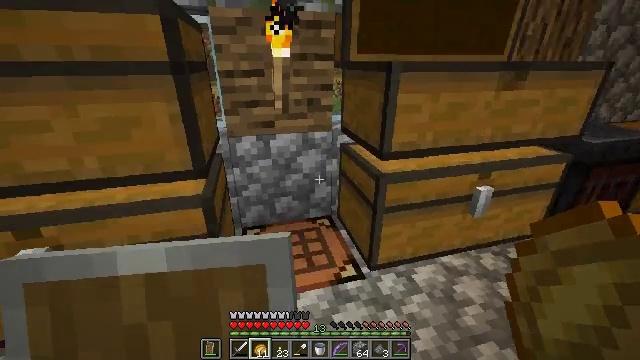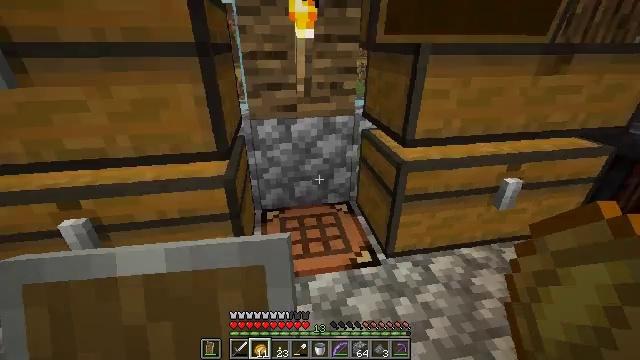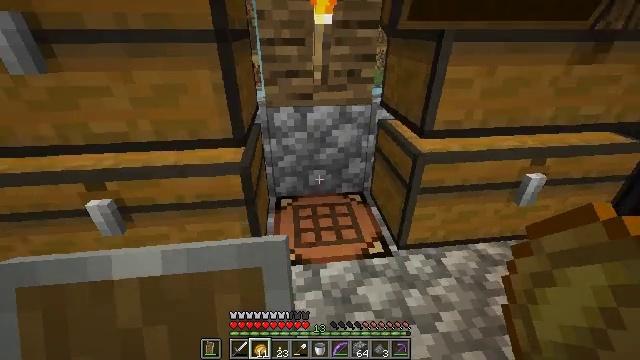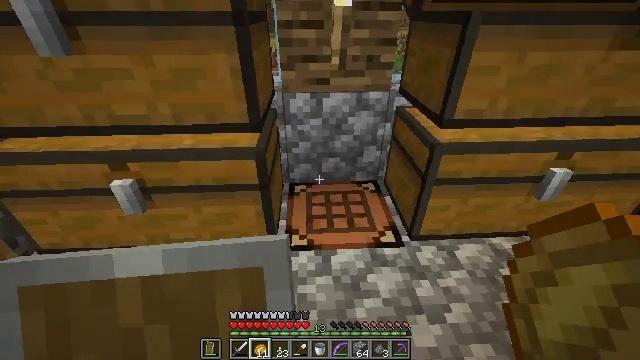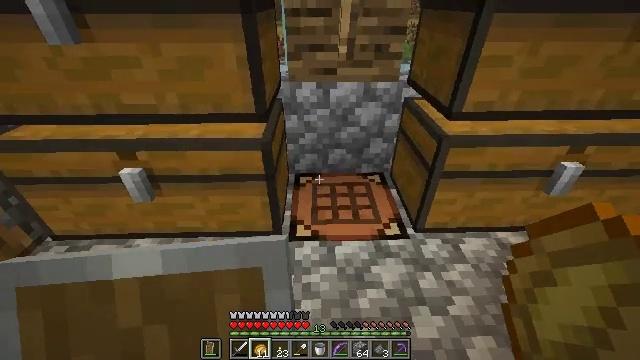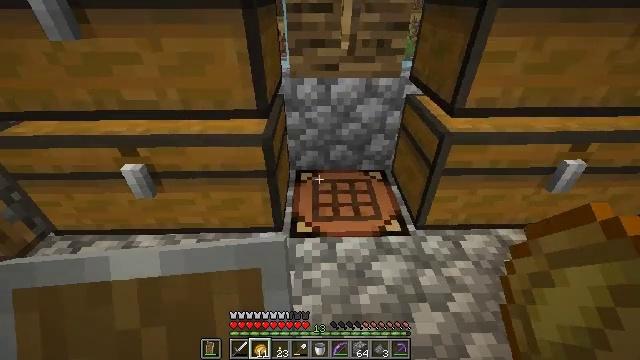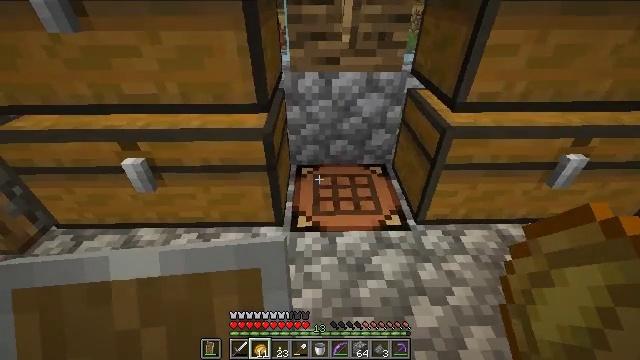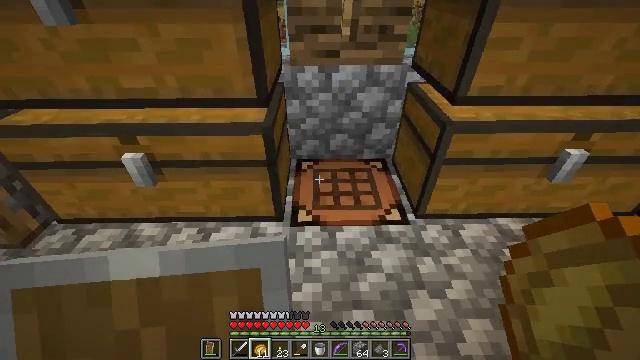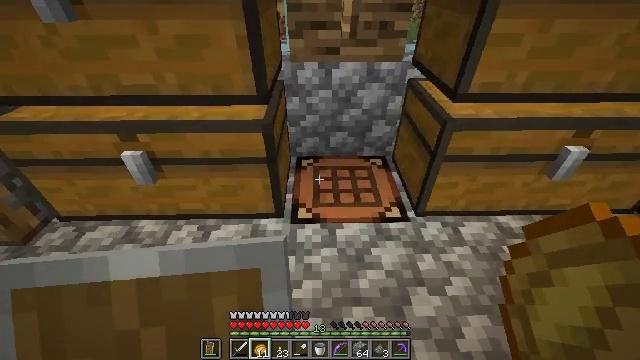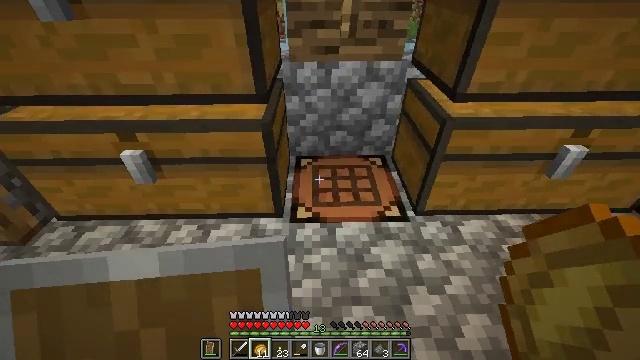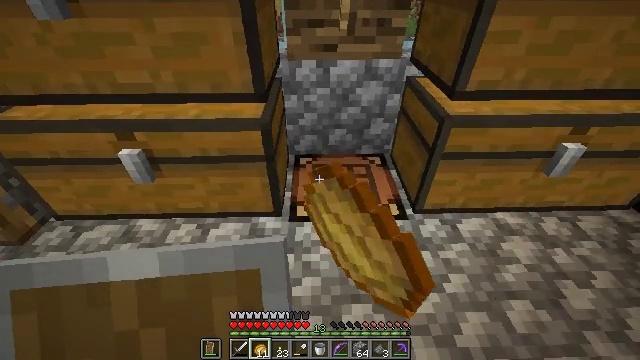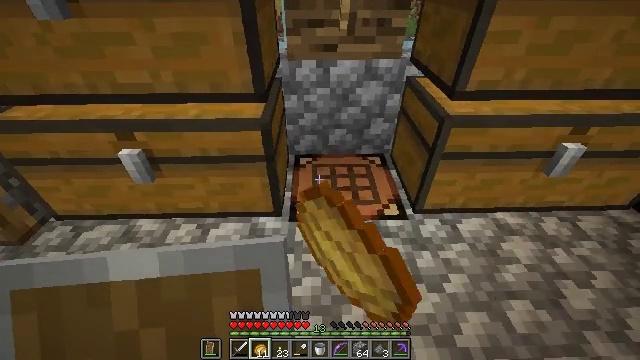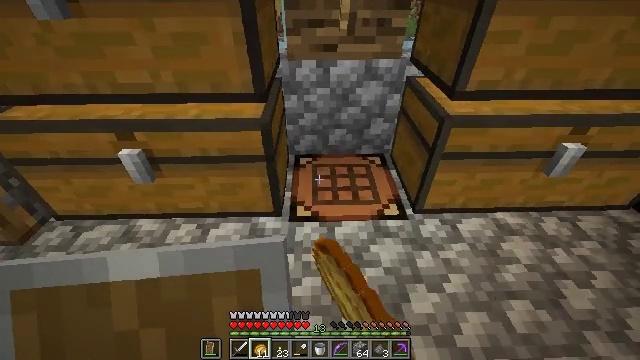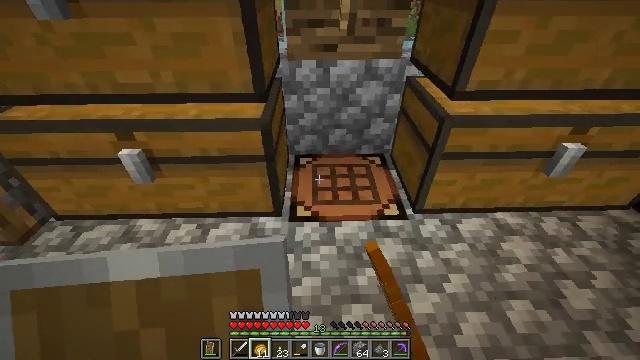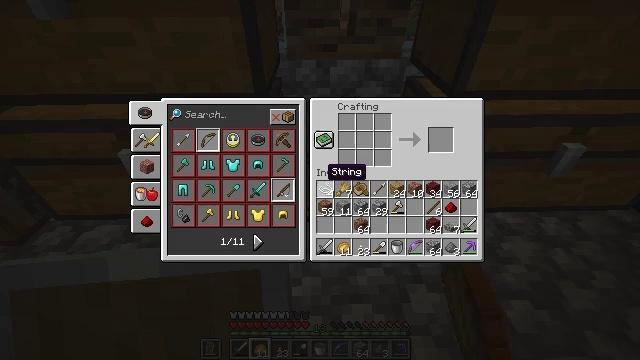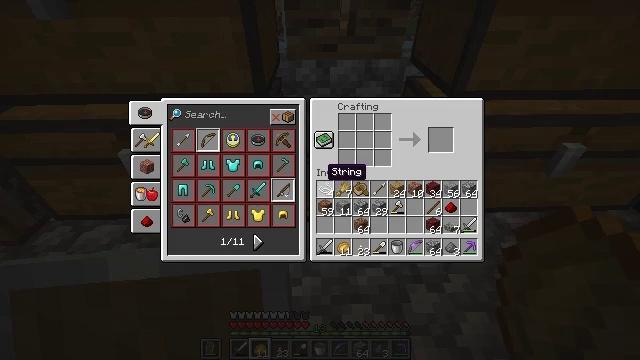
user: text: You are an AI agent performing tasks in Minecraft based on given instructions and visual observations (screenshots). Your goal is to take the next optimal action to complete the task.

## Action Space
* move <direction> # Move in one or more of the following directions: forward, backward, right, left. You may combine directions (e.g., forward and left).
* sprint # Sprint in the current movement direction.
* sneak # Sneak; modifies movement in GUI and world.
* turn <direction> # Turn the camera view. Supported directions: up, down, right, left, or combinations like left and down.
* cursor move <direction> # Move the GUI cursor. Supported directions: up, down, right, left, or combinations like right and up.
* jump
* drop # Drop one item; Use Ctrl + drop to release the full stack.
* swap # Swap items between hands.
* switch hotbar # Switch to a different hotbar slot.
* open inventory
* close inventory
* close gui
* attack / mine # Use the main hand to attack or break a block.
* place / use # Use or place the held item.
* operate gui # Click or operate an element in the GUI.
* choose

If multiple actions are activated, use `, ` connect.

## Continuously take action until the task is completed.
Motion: motion action
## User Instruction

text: Create a bow with string and sticks.
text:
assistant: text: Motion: turn left and down
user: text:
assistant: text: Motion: turn left and down
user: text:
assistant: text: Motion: turn left and down
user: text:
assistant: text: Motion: turn left and down
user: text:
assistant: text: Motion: no_op
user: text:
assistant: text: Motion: turn down
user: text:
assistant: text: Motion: turn down
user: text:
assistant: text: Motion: no_op
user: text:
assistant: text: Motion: use / place
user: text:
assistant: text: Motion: use / place
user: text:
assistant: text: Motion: use / place
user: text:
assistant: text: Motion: no_op
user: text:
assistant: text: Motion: no_op
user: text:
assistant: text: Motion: no_op
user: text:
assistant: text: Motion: no_op
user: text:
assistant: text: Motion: no_op
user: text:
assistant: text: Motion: no_op
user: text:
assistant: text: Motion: no_op
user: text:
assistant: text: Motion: no_op
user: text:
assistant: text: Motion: turn up
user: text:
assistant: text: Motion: turn left and up
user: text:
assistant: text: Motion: turn left and up
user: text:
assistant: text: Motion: turn left and up
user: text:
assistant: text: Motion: turn left
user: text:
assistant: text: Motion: no_op
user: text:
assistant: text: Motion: no_op
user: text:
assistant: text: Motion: turn left
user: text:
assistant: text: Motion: no_op
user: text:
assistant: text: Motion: no_op
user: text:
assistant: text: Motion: attack / mine